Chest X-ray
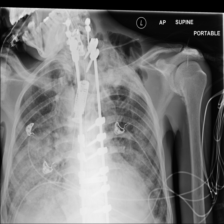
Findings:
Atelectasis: negative
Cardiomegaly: negative
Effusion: negative
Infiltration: positive
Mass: negative
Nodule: positive
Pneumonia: negative
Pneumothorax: negative
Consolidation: negative
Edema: negative
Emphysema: negative
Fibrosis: negative
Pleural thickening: negative
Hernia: negative